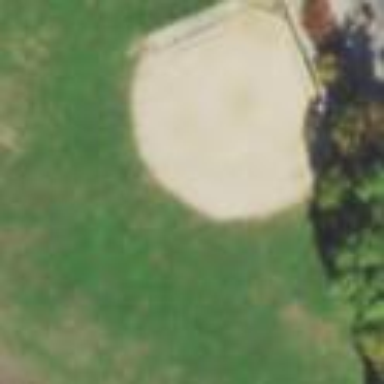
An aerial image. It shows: Baseball pitch for leisure and sports activities.